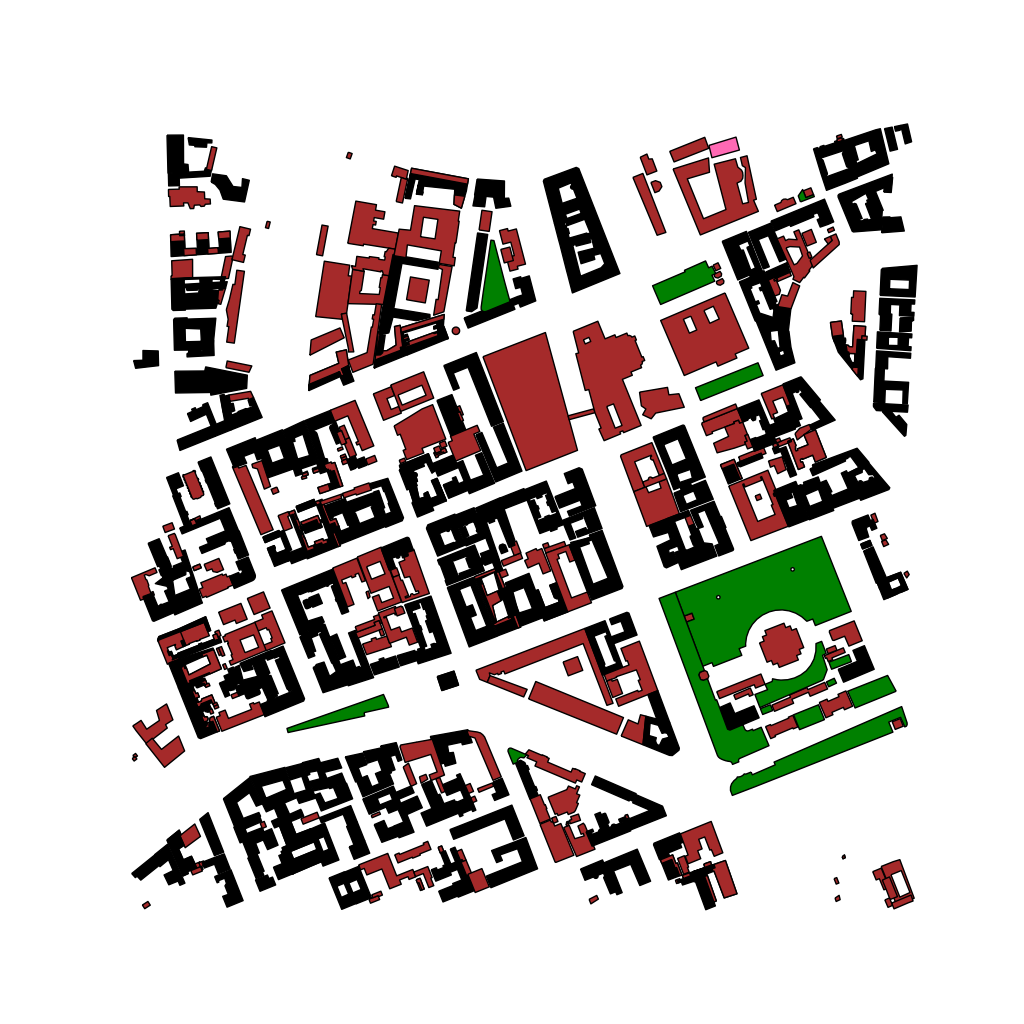
Tags: overhead vector_map, business, industrial, recreation, residential, special, historical, modern, soviet, individual_rise, low_rise, medium_rise, density_2, Building, Facility, Park, Uni, 1.0 km²